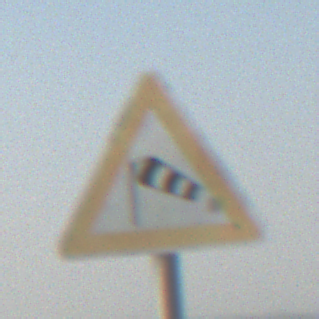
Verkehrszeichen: SeitenwindVonLinks
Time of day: MorningAfternoon
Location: Outdoor (Special)
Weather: Clear
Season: NotSpecified
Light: Natural